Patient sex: M
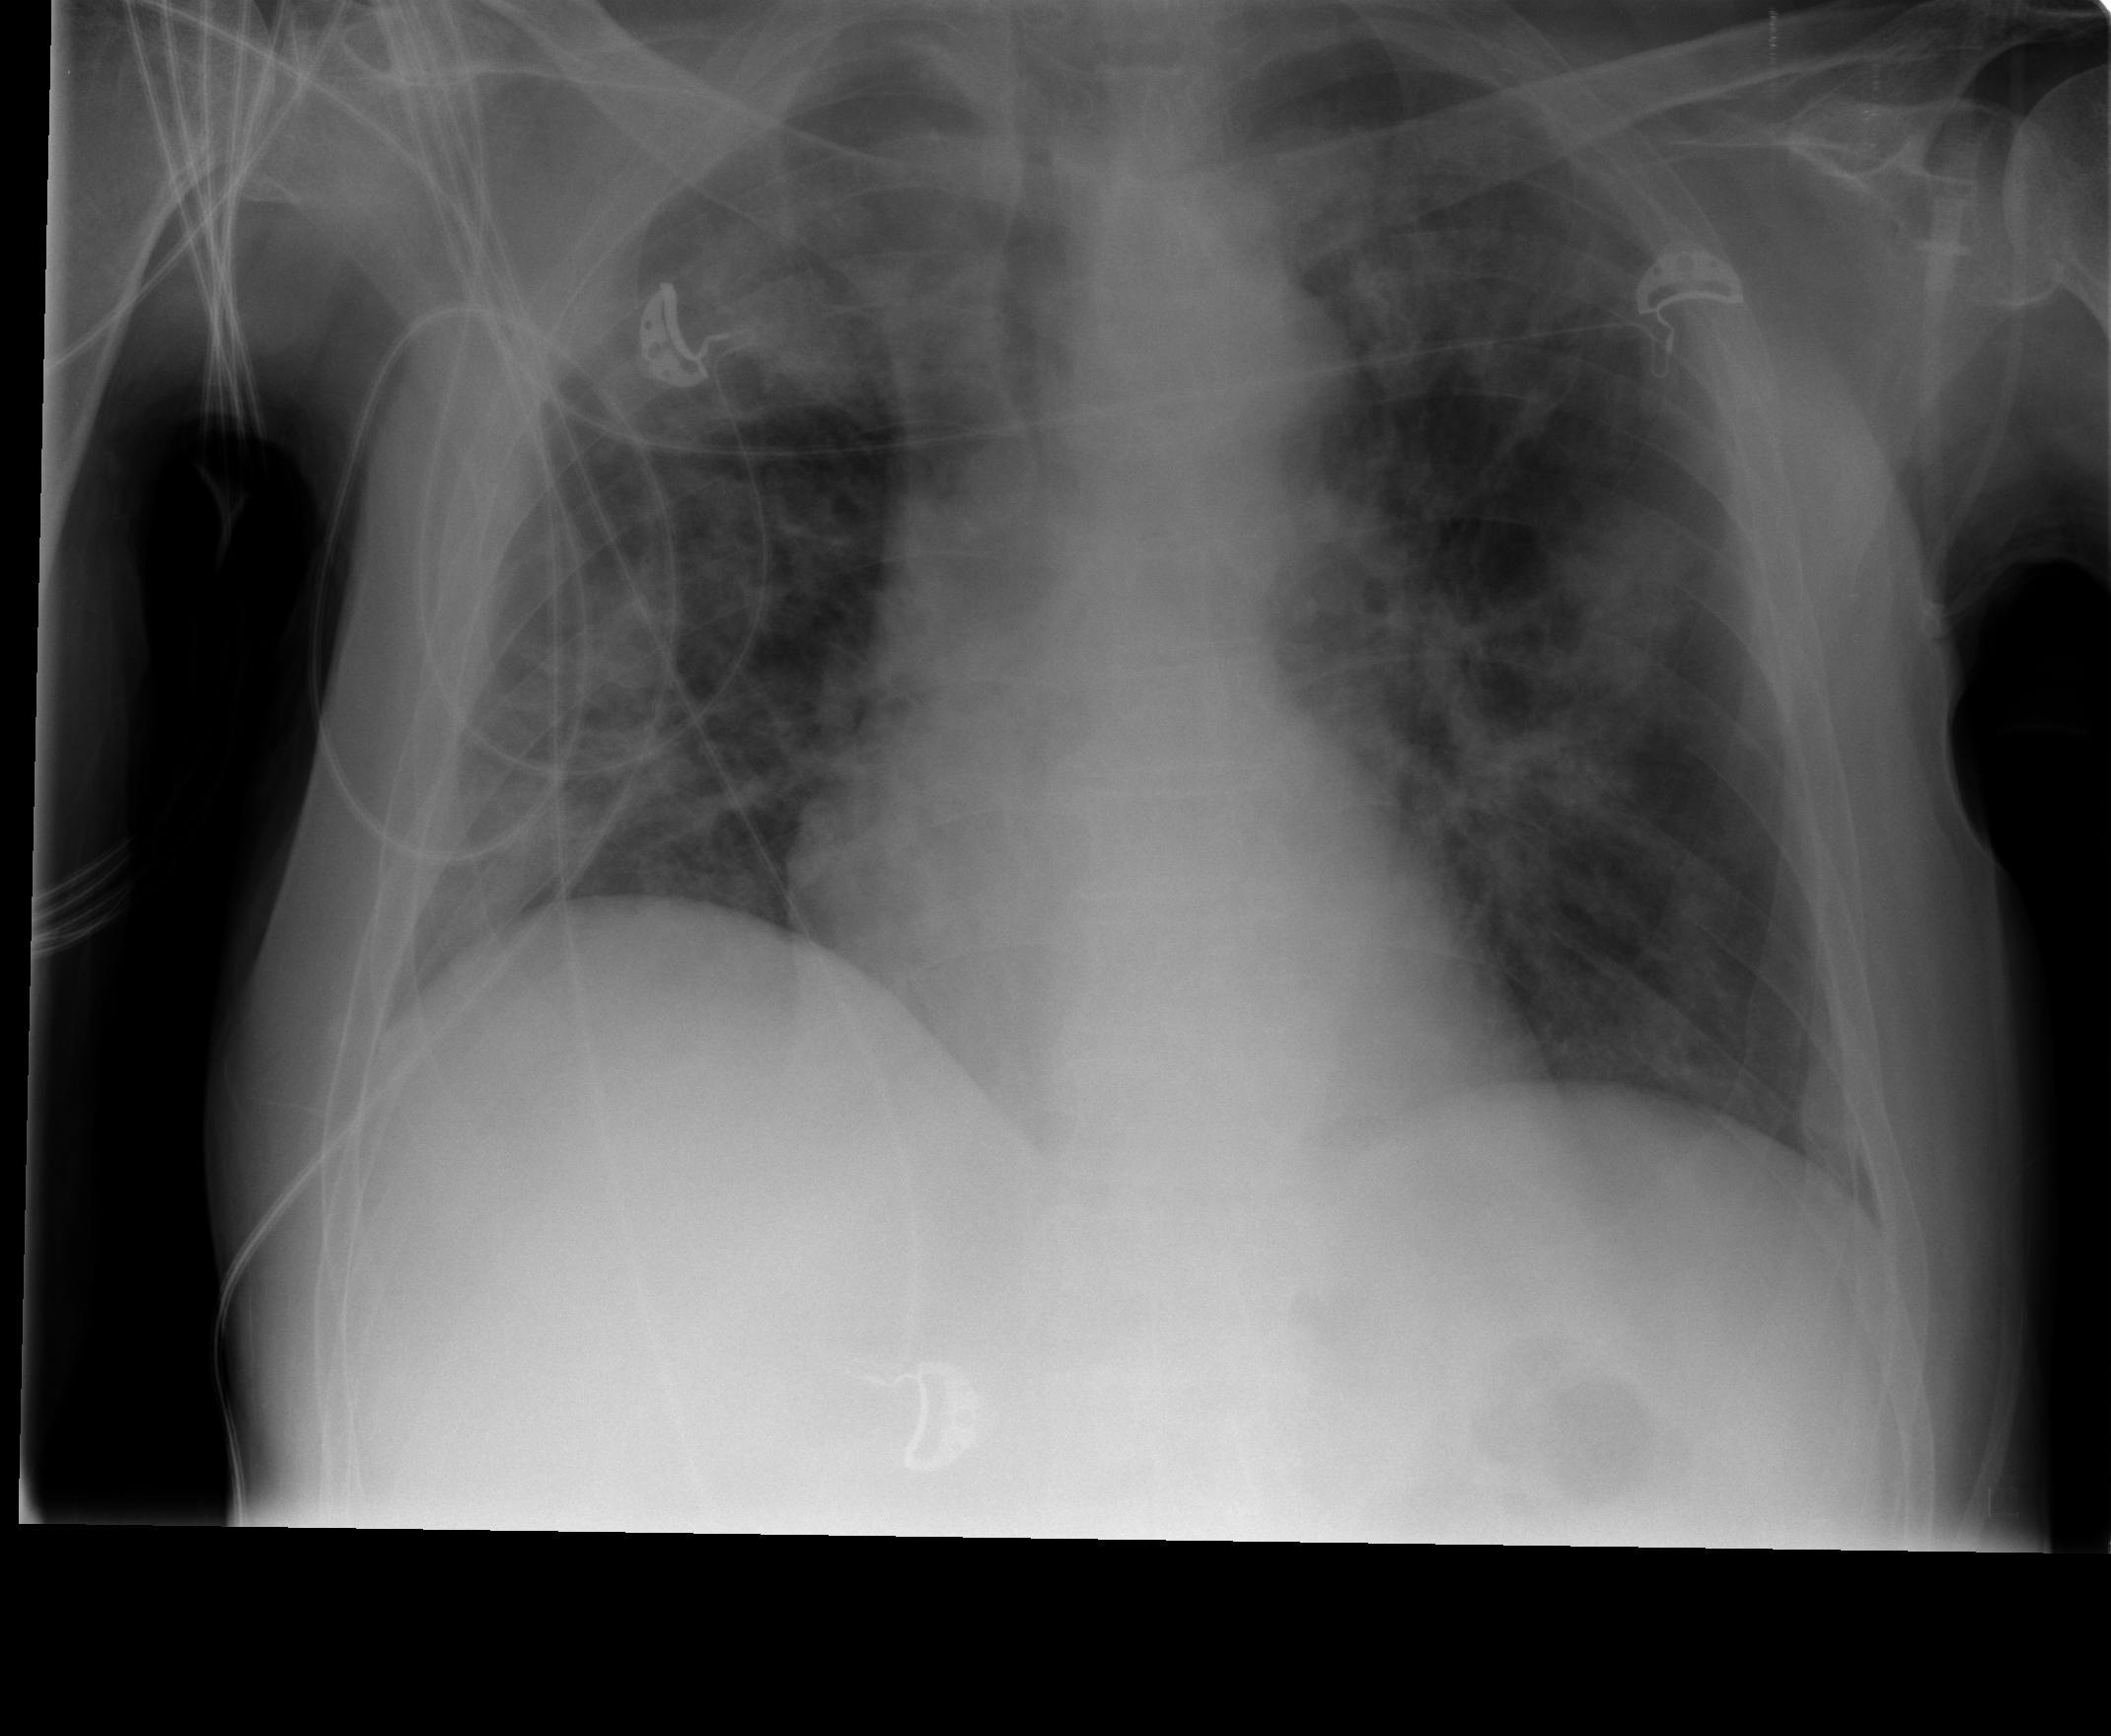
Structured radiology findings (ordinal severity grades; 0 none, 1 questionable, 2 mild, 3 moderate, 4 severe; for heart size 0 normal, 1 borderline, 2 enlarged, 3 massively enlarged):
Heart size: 0
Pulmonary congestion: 1
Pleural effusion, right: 0
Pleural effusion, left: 0
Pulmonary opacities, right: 3
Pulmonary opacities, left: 3
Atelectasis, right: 2
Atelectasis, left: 3